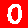
Digit: 0